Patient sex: F
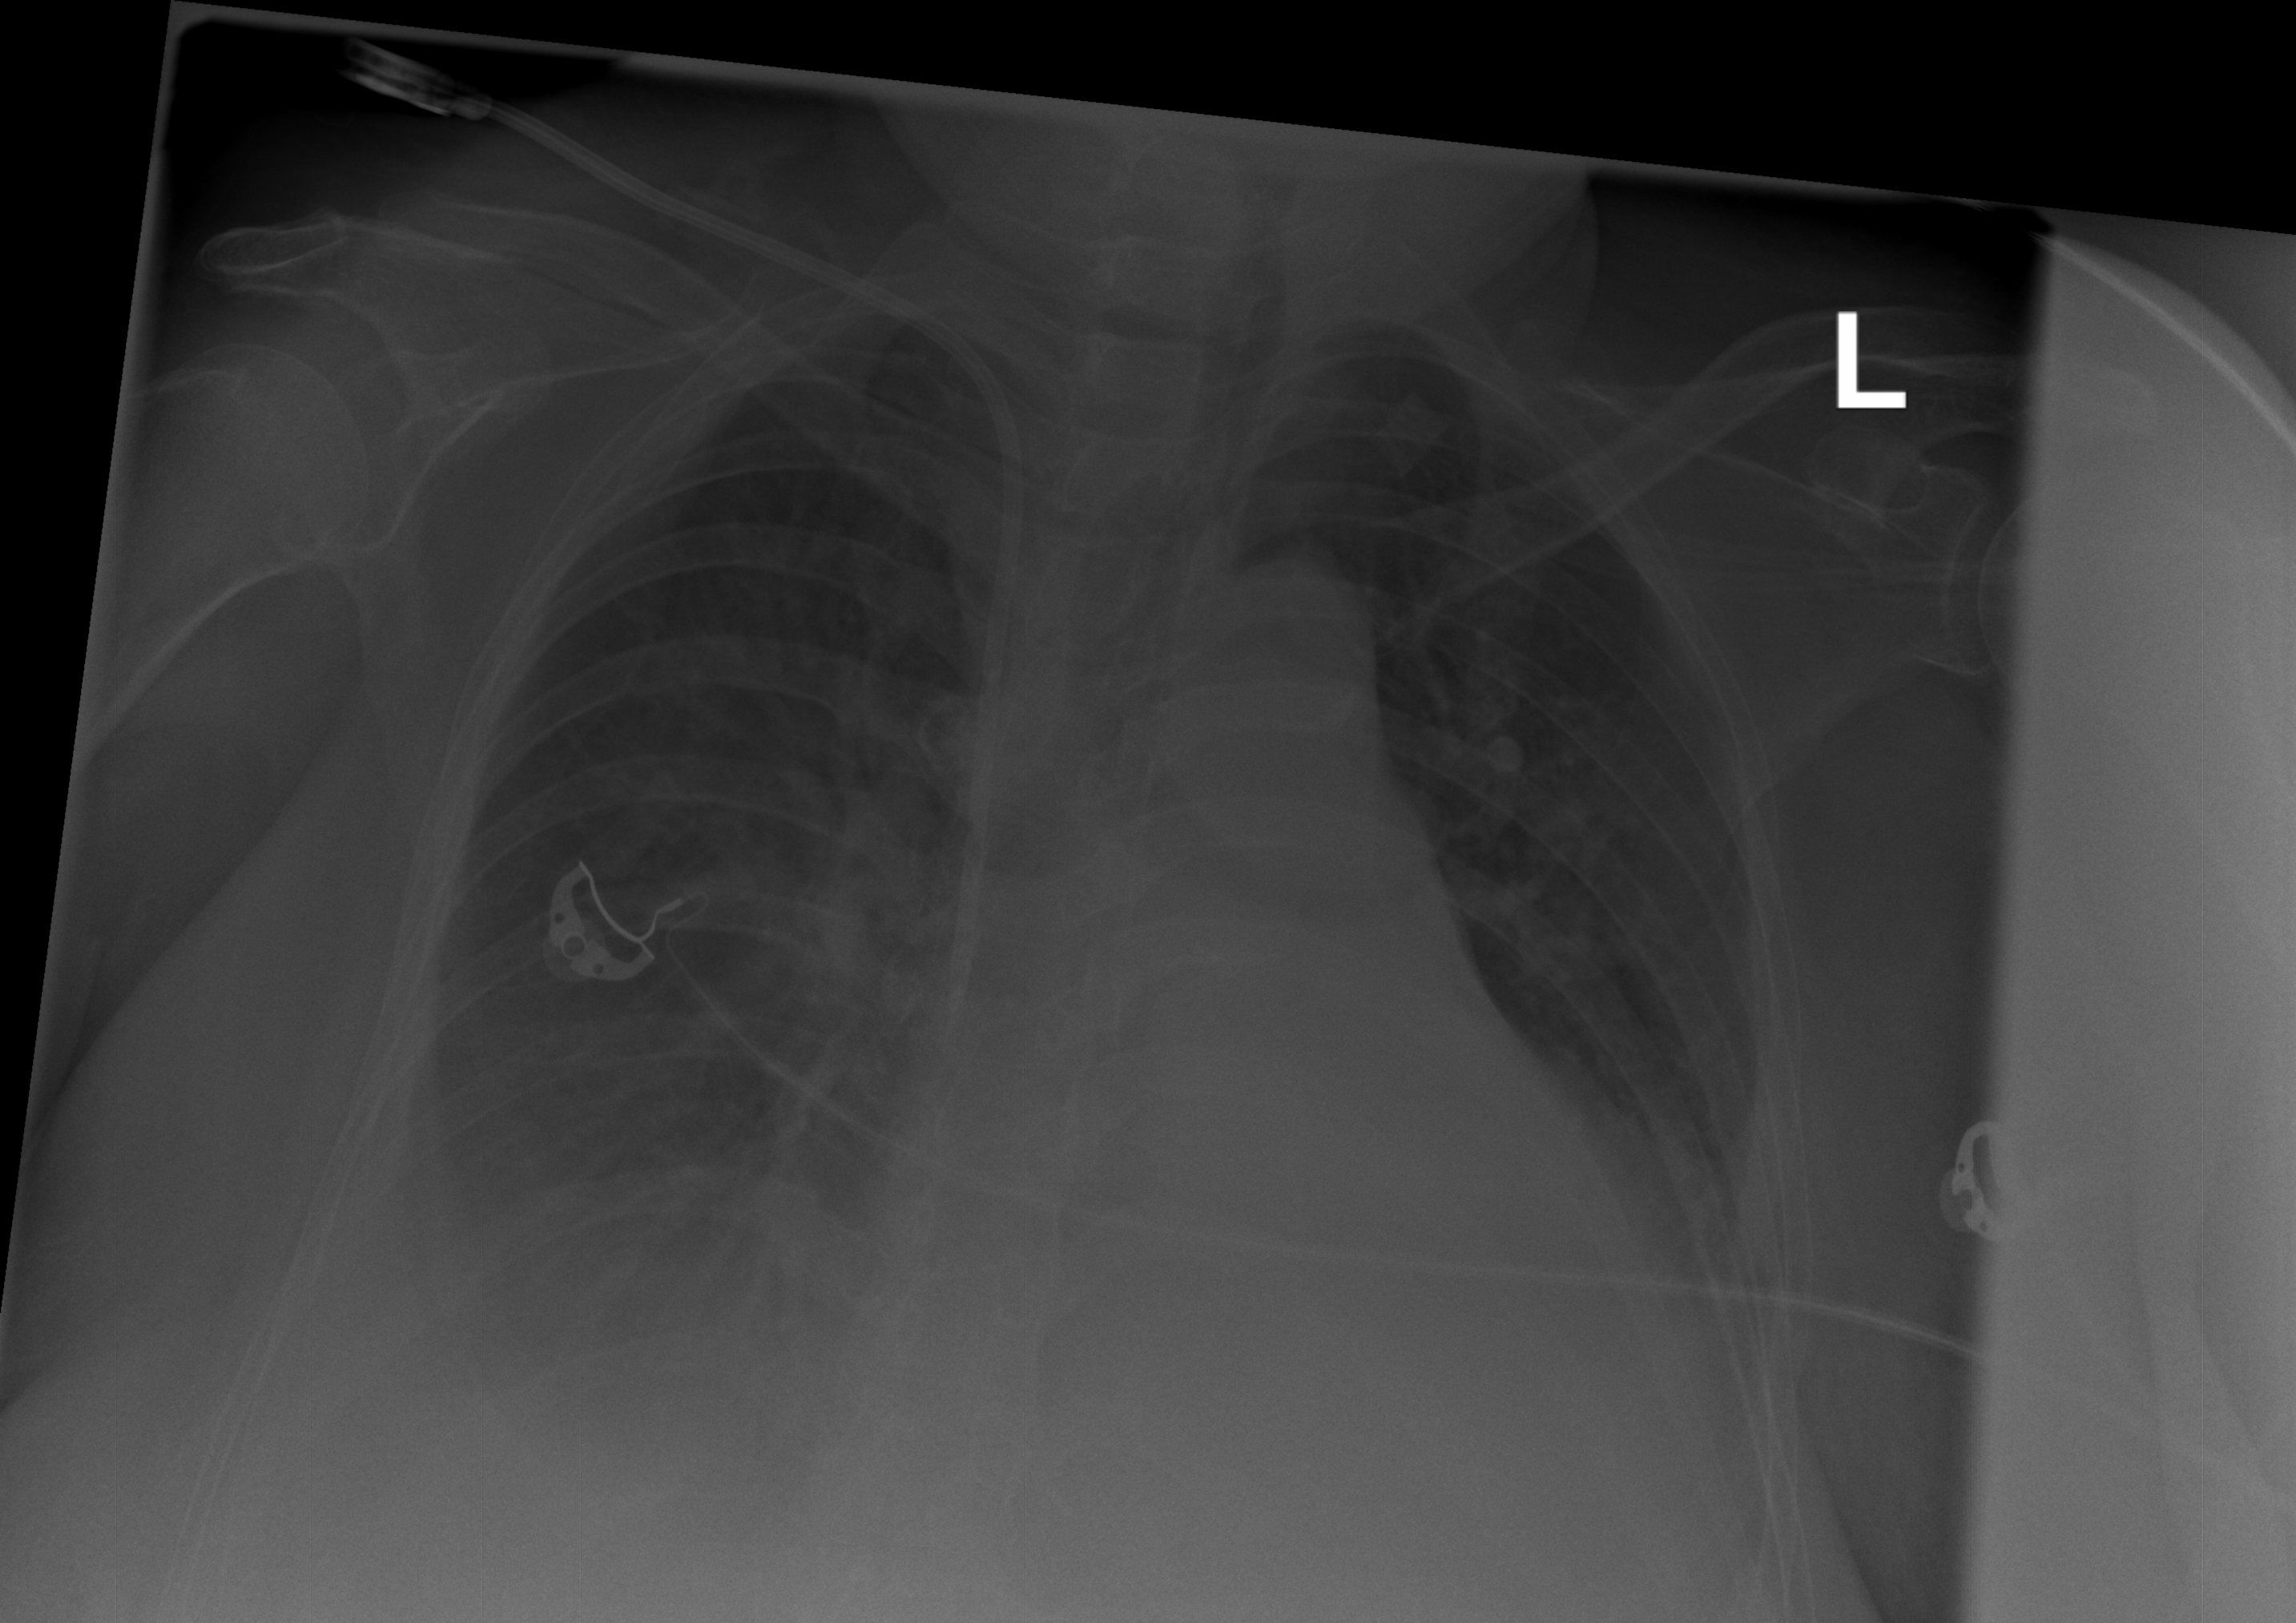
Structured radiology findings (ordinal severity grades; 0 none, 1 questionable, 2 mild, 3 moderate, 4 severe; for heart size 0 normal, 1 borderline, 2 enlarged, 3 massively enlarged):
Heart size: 2
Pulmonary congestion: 2
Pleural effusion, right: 3
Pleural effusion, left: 2
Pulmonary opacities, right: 2
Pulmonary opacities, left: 1
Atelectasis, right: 2
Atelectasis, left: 2